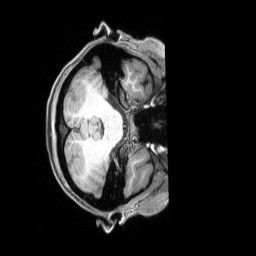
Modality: T1w
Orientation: axial
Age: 27
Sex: female
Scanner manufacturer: siemens
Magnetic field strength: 3 T
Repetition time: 2.3 s
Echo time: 0.00298 s